Question: I am using the below code to post string on twitter but instead of space, plus is getting placed in my posted string. How can I resolve this problem?
'''
Intent inte = new Intent(
Intent.ACTION_VIEW,
Uri.parse("https://mobile.twitter.com/compose/tweet?status="
+ "La Mar Cebicheria"+ " " + sharepath));
startActivity(inte);
mpopup.dismiss();
'''
below is the image as how my text is looking

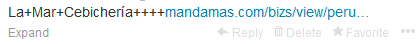
Answer: The <URL>.
To get the properly formatted URL, you should do something like:
'''
URI uri = new URI("http", "https://mobile.twitter.com/compose/tweet?status="
+ "La Mar Cebicheria"+ " " + sharepath, null);
URL url = uri.toURL();
'''